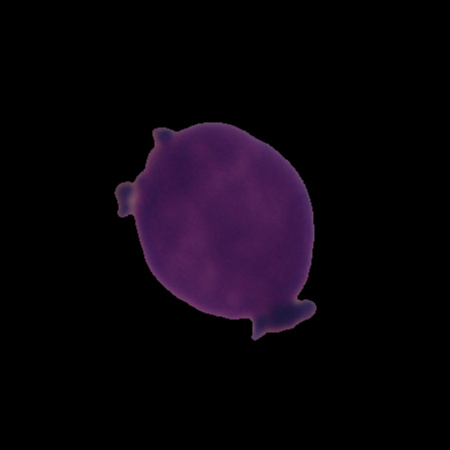
Label: healthy